Question: I've been developing using the Android L preview. Today I've spent all day trying to set up eclipse so that I can develop using the new APIs. I've run into so many problems, and have hashed most out by just making a new workspace.
A persisting problem is the one shown below. These resources are in the R.java file and are in the resource folder. I haven't moved anything or changed anything about the project other that the target build sdk. The error is occurring any time I try to access a resource using the format R.XXX.XXXX. What could the reason be? Any ideas?

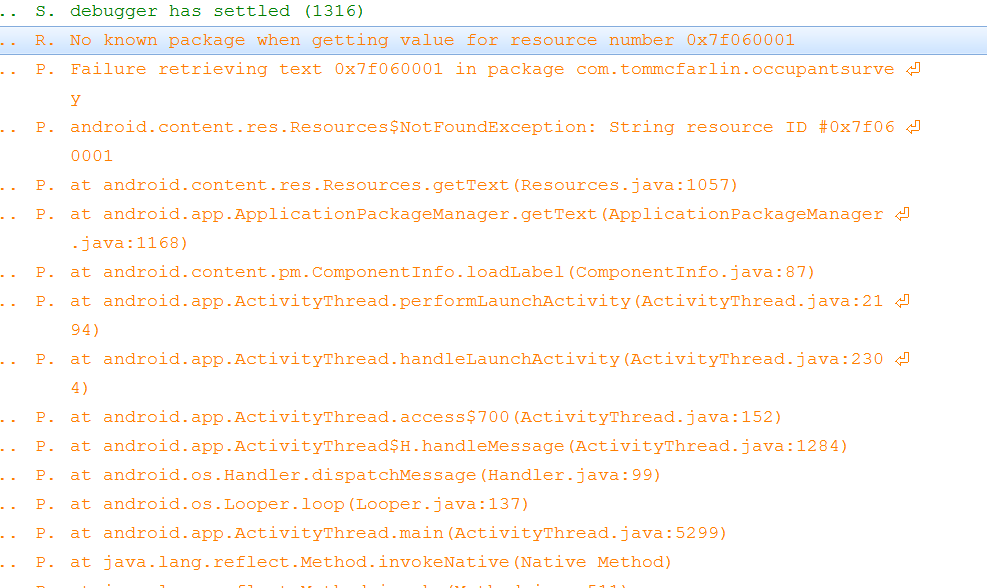
Answer: EDIT: NEW ANSWER
Something was just bugging out. Not sure what, but after re-downloading the bundle, downloading API 21, restarting laptop etc etc my same project is running just fine. Hopefully this isn't temporary.
Bundle: <URL>
PREVIOUS ANSWER: Some of my resources had digits in the filename.
This doesn't seem to be documented. I found this by first trying to start from scratch, building up my app in a new project. This worked until I had to make a big jump, adding lots of activities at the same time due to dependencies, and this caused the same error to occur. I then starting bit by bit stripping down my app. Found that upon deleting those resources, the errors subsided.
I thought that a-z and 0-9 were allowed. Files with these characters worked just fine in previous Android versions, but it seems that updates made when switching to Android 5.0 makes 0-9 invalid.
Can anyone else confirm this?